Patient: sex M, age 61
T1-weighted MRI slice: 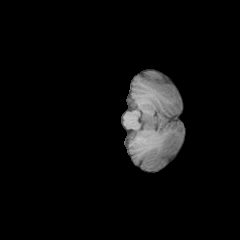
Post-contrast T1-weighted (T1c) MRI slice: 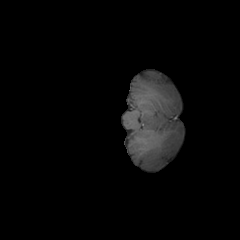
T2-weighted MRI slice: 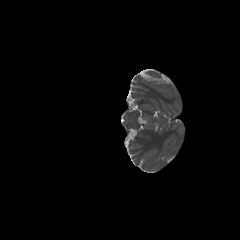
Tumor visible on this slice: no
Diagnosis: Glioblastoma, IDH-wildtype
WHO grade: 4